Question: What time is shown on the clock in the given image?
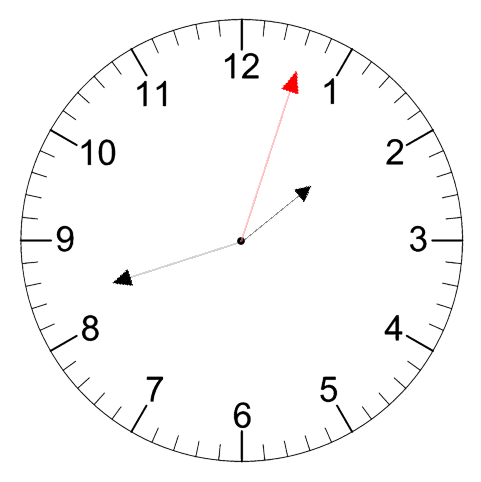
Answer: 01:42:03